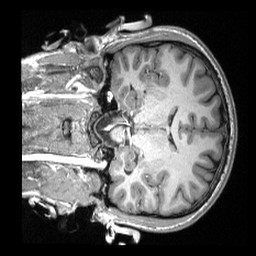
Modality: T1w
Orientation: coronal
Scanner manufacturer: siemens
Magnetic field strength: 3 T
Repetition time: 2.3 s
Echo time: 0.00308 s